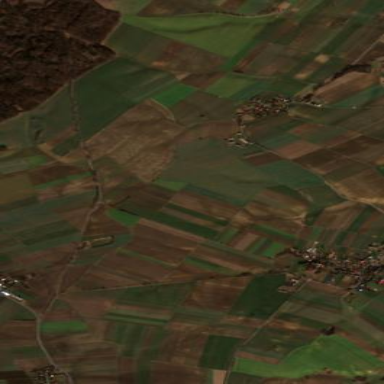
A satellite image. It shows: View of farmland.